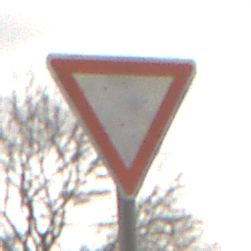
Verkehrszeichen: VorfahrtGewaehren
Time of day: Midday
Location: Outdoor (Nature)
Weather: Overcast
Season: NotSpecified
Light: Natural